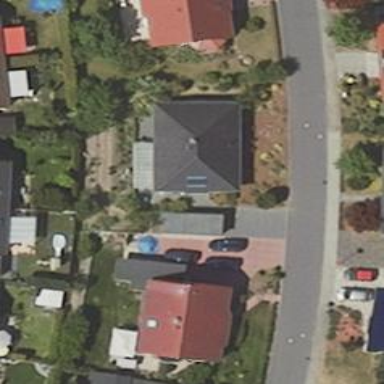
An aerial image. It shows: Driveway.